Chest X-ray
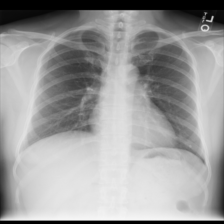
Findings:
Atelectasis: negative
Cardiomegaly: negative
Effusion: negative
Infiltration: negative
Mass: negative
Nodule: negative
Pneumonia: negative
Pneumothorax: negative
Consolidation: negative
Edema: negative
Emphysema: negative
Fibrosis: negative
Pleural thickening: negative
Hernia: negative